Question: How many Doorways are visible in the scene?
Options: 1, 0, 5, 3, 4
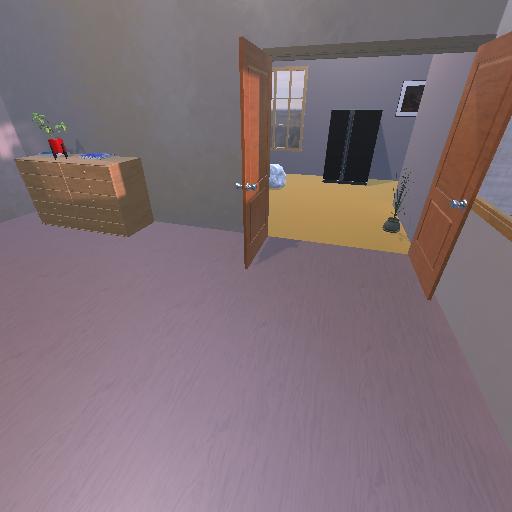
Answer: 1